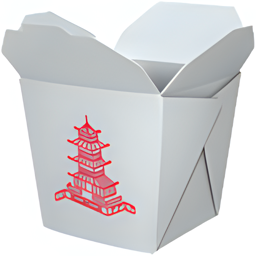
Name: takeout box
Emoji: 🥡
Group: Food & Drink
Sub-group: food-asian